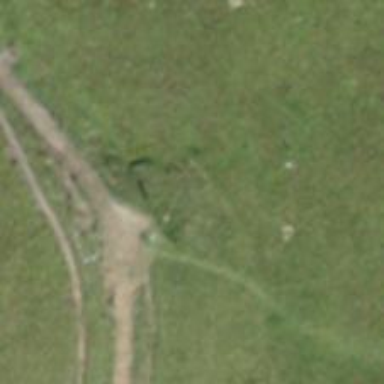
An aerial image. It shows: Path.